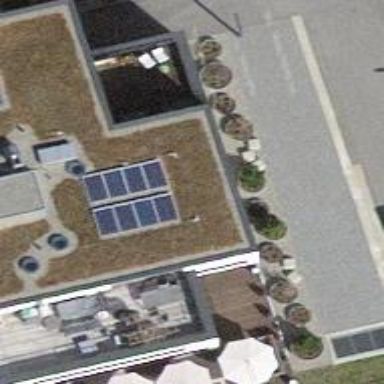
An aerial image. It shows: Solar power generator using photovoltaic method with solar photovoltaic panel types.